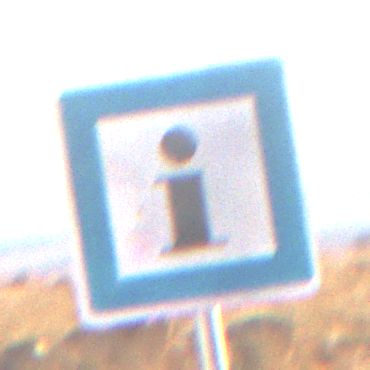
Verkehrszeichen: Informationsstelle
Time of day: MorningAfternoon
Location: Outdoor (Nature)
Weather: Clear
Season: NotSpecified
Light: Natural